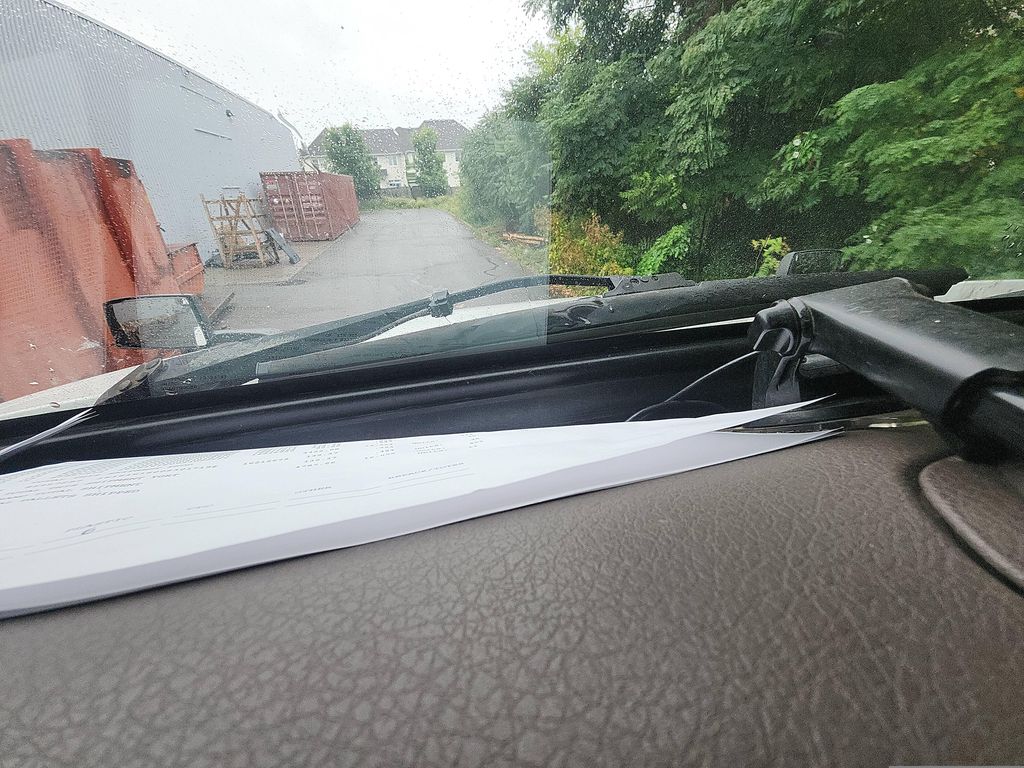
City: ottawa-gatineau